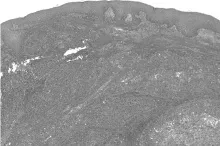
Histopathological observations. (C) The surface of the mass was covered by non-cancerous oral mucosa with ulcers, indicating an intraosseous origin (magnification, x2).
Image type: pathology (immunostaining)